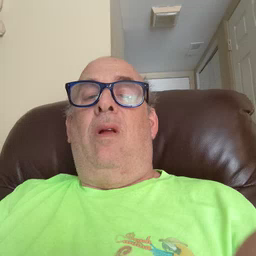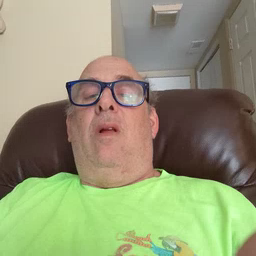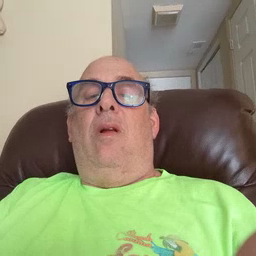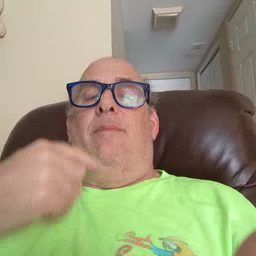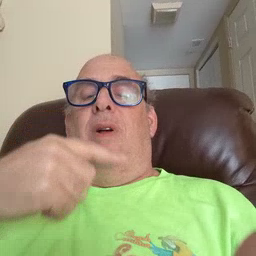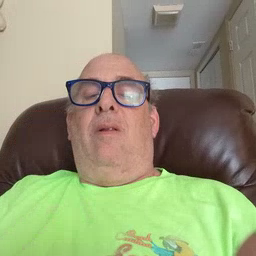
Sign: mouth